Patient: sex M, age 35
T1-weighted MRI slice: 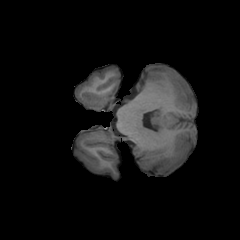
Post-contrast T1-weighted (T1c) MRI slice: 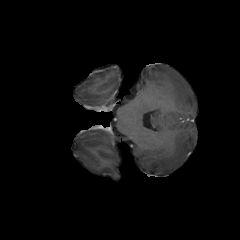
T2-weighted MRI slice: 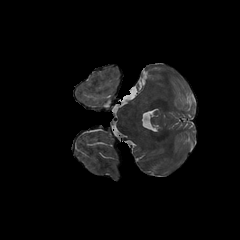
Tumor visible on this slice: no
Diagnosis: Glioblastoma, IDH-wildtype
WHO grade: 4